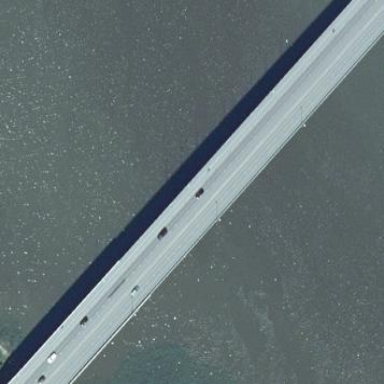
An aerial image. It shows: Bridge that is man-made.